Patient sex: F
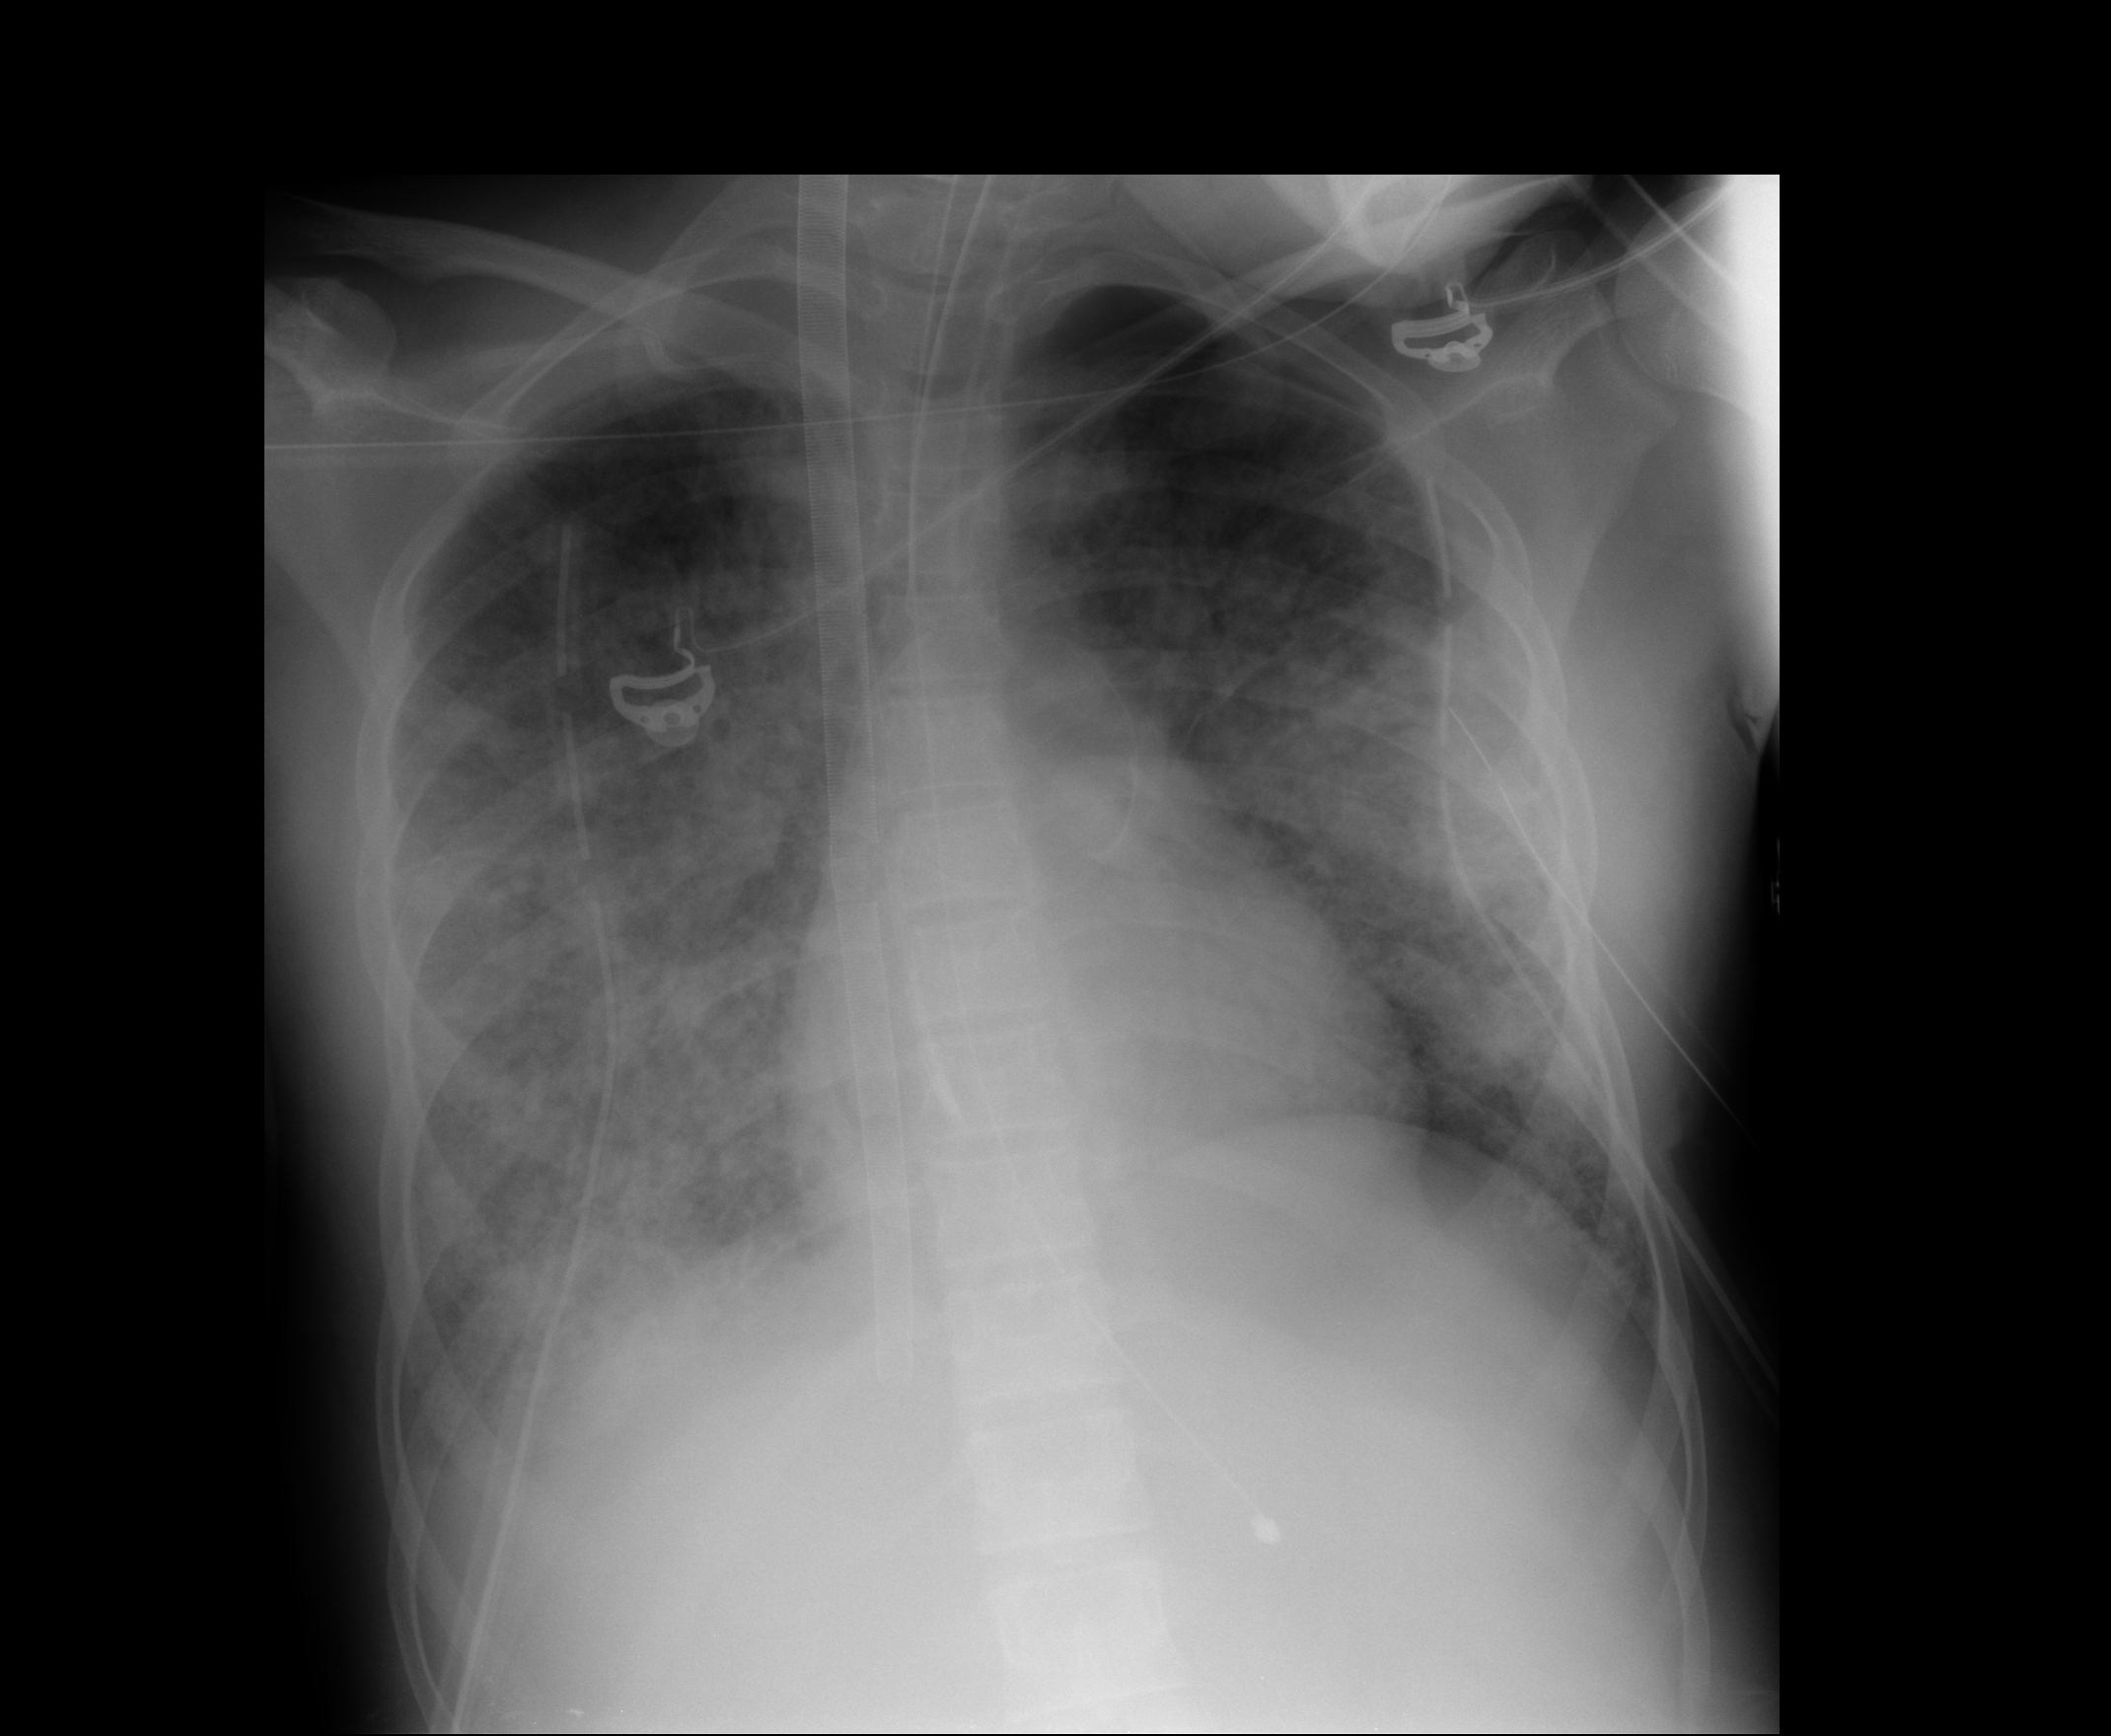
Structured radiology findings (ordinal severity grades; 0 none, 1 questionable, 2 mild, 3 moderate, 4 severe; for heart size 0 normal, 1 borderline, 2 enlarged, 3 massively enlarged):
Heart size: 0
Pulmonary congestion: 0
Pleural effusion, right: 2
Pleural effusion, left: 1
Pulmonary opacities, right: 4
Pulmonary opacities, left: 3
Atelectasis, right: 2
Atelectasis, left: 2